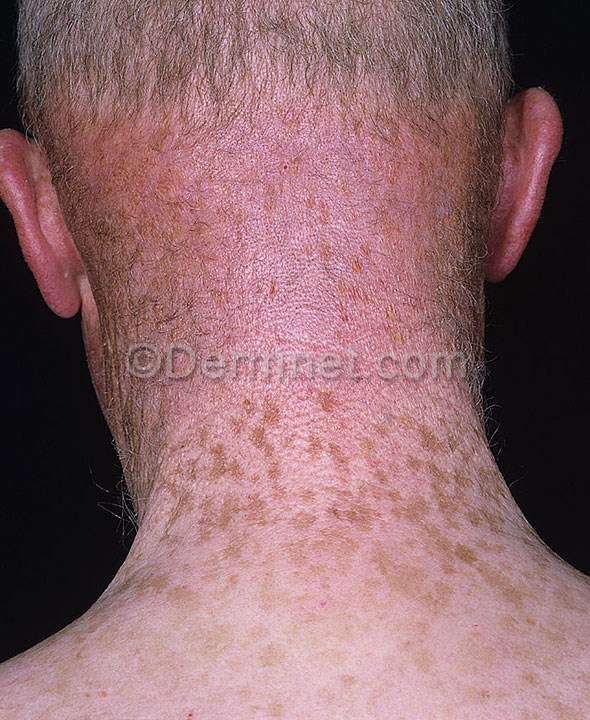
Disease: Light Diseases and Disorders of Pigmentation